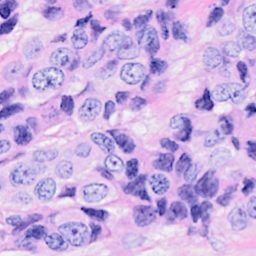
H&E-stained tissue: Breast